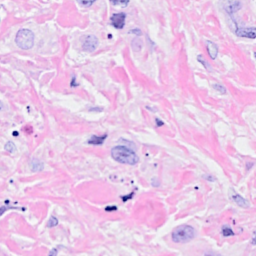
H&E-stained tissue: Breast